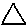
Label: triangle